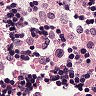
Metastatic tissue present: no